Question: I have an SVG element and am drawing rectangles of set size. I calculate max columns 'max_cols' and required rows 'min_rows' to match dataset. When I reach the end of the SVG I start a new row, however my algorhytm to calculate the 'y' coordinate uses magic numbers. How can I get rid of it?
Below are the relevant blocks of my (D3.js) code:
'''
var rw = 17; // rect width
var rh = 17; // rect height
var rm = 2; // rect margin
var min_rows = Math.ceil(c * (rw + rm) / w );
var max_cols = ( Math.ceil(w / (rh + rm)) ) - 2;
'''
...
'''
.attr('x', function(d, i) {
var rem = i % max_cols;
if (i < max_cols){
return i * (rw + rm);
} else {
return rem * (rw + rm);
}
})
.attr('y', function(d, i) {
if (i < max_cols){
return rh + rm;
} else if (i < max_cols * 2) {
return 2 * (rh + rm);
} else if (i < max_cols * 3){
return 3 * (rh + rm);
} else {
return 4 * (rh + rm);
}
})
'''
...
and in case this helps, here's the visual outcome:

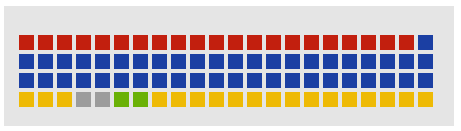
Answer: I'd do it something like this:
'''
var width = 323,
height = 400,
rw = 17,
rh = 17,
rm = 2,
num_cols = parseInt(width / (rw + rm)),
data = [
"#800", "#800", "#800", "#800", "#800", "#800", "#800",
"#800", "#800", "#800", "#800", "#800", "#800", "#800",
"#800", "#800", "#800", "#800", "#800", "#800", "#800",
"#800", "#800", "#800", "#800", "#800", "#800", "#800",
"#800", "#800", "#800", "#008", "#008", "#008", "#008",
"#008", "#008", "#008", "#008", "#008", "#008", "#008",
"#008", "#008", "#008", "#008", "#008", "#008", "#008",
"#008", "#008", "#008", "#008", "#880", "#880", "#880",
"#800", "#800", "#800", "#800", "#800", "#800", "#800",
"#800", "#800", "#800", "#008", "#008", "#008", "#008",
"#800", "#800", "#800", "#800", "#800", "#800", "#800",
"#800", "#800", "#800", "#008", "#008", "#008", "#008",
"#008", "#008", "#008", "#008", "#008", "#008", "#008",
"#008", "#008", "#008", "#008", "#008", "#008", "#008",
"#008", "#008", "#008", "#008", "#880", "#880", "#880",
"#800", "#800", "#800", "#800", "#800", "#800", "#800",
"#800", "#800", "#800", "#008", "#008", "#008", "#008",
"#008", "#008", "#008", "#008", "#008", "#008", "#008",
"#008", "#008", "#008", "#008", "#008", "#008", "#008",
"#008", "#008", "#008", "#008", "#880", "#880", "#880",
"#888", "#888", "#080", "#880", "#880", "#880", "#880",
"#880", "#880", "#880", "#880", "#880",
];
var svg = d3.select("#vis").append("svg")
.attr("width", width)
.attr("height", height);
var rects = d3.select("svg").selectAll("rect")
.data(data)
.enter().append("rect")
.attr("width", rw)
.attr("height", rh)
.attr("x", function(d, i) {
return (i % num_cols) * (rw + rm);
}).attr("y", function(d, i) {
return parseInt(i / num_cols) * (rh + rm);
}).style("fill", function(d) {
return d;
});
'''
'''
<script src="https://cdnjs.cloudflare.com/ajax/libs/d3/3.4.11/d3.min.js"></script>
<div id="vis"></div>
'''
Basically, the 'y' position, is just 'parseInt(i * (rh + rm) / num_cols)' and the 'x' position is just '(i % num_cols) * (rw + rm)';